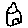
Label: house